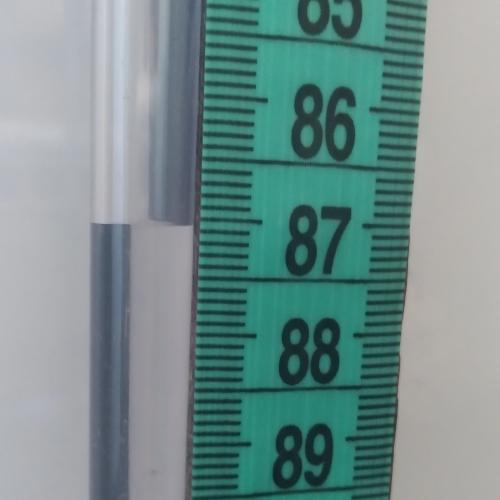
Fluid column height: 87.1 cm